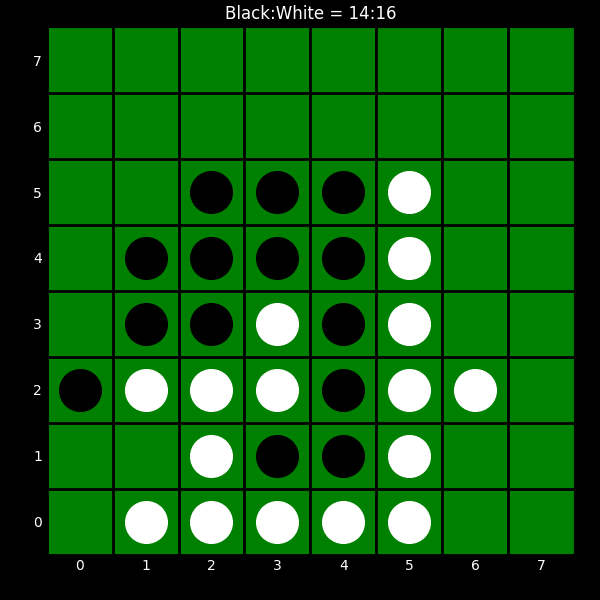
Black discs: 14
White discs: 16